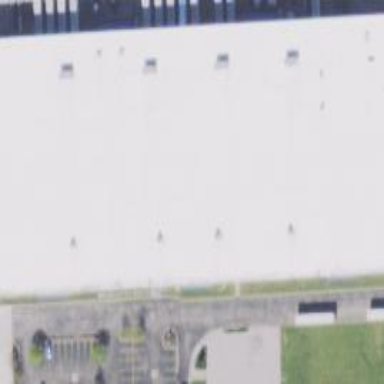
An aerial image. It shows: Warehouse building.